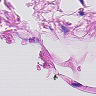
Metastatic tissue present: no